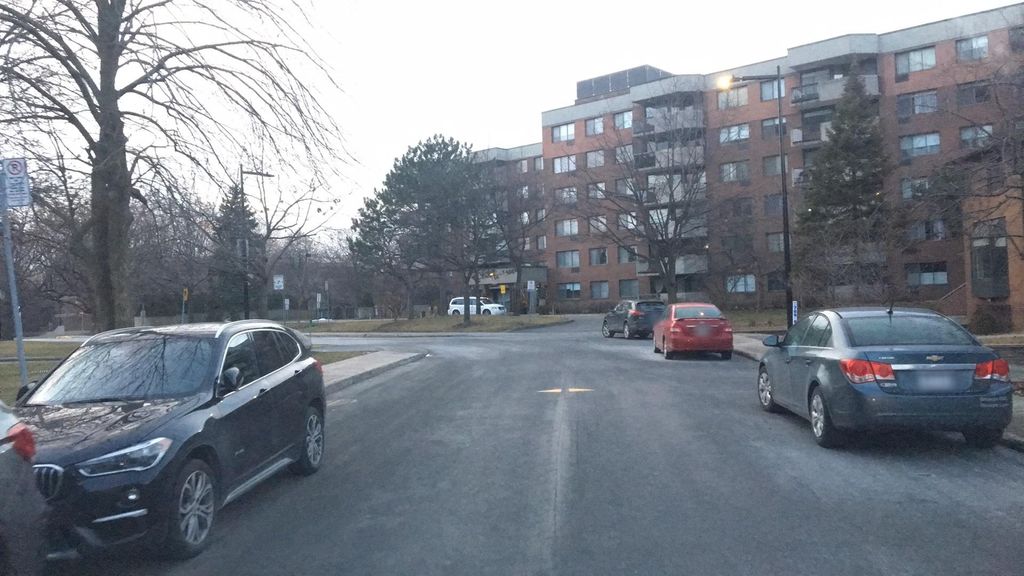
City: montreal